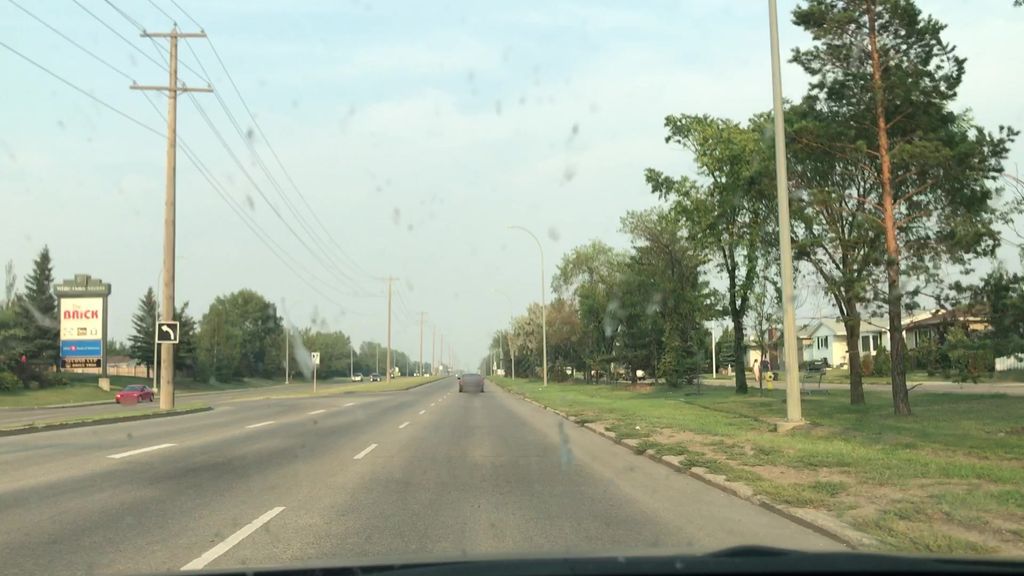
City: edmonton